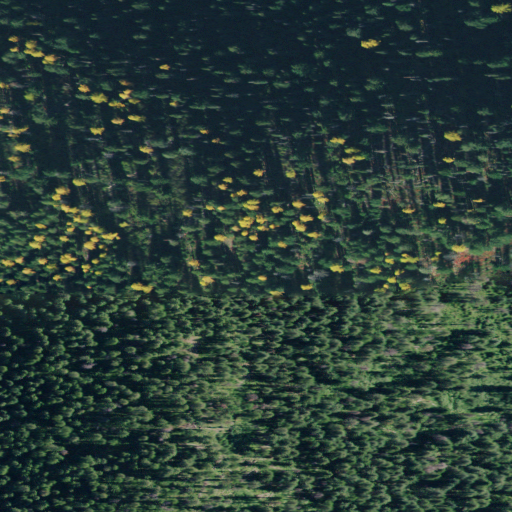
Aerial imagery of mountain in Idaho named Hamilton Mountain containing only evergreen forest